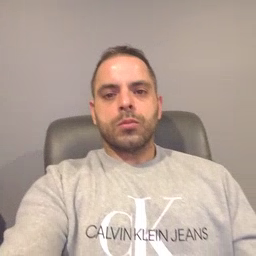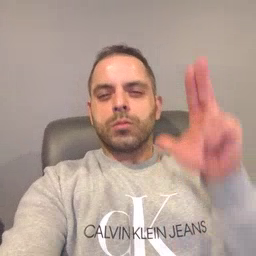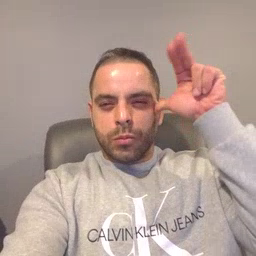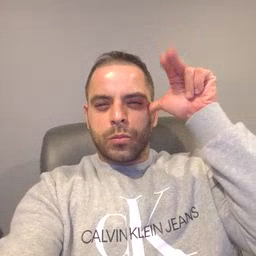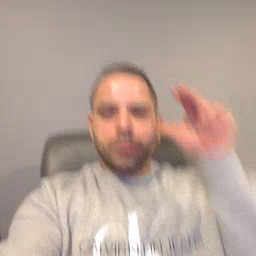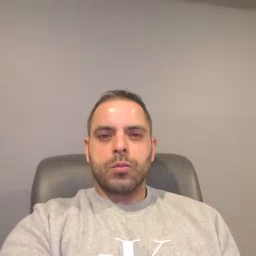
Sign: horse